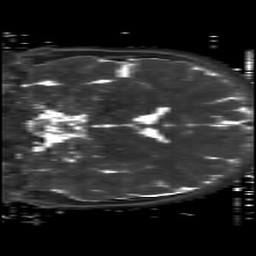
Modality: T2map
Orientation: coronal
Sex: female
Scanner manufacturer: siemens
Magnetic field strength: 3 T
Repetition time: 4 s